Field crop: maize
Growth stage: 2
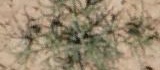
Species: salsola